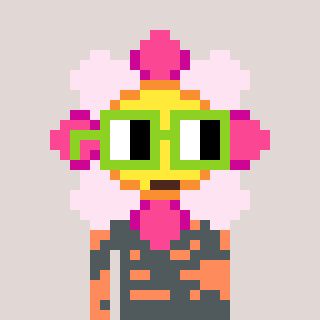
a pixel art character with square light green glasses, a flower-shaped head and a peachy-colored body on a warm background